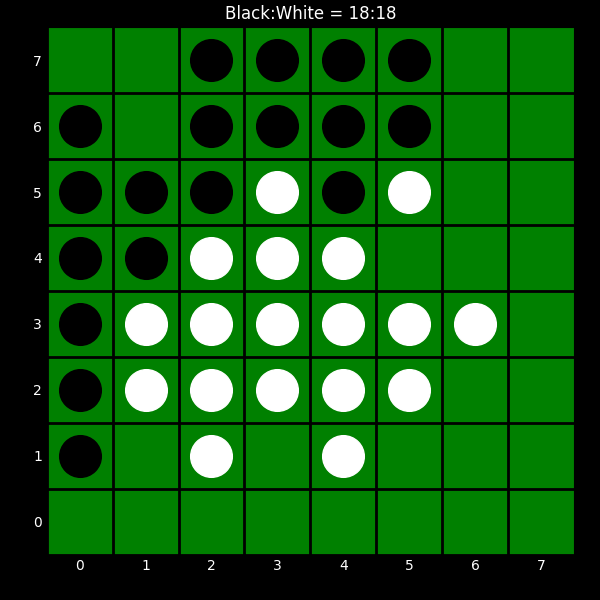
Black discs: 18
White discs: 18